Interaction volume radius: 5 \u00c5
Interaction volume height: 35 \u00c5
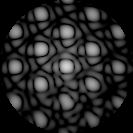
Disorder parameter: 0.08354